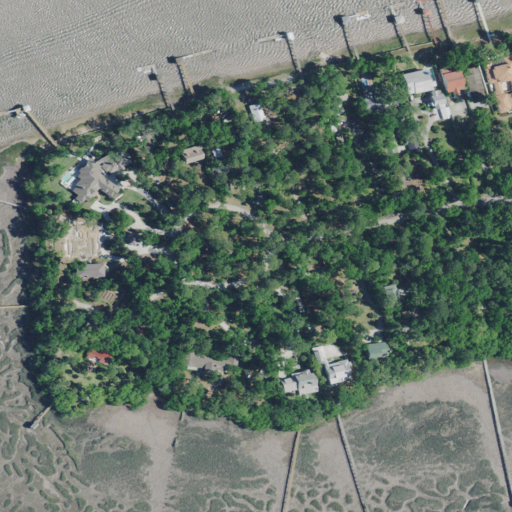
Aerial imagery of cape in South Carolina named Buck Point containing evergreen forest, herbaceous wetlands, open water, open development, medium intensity development, woody wetlands, pasture, and grassland